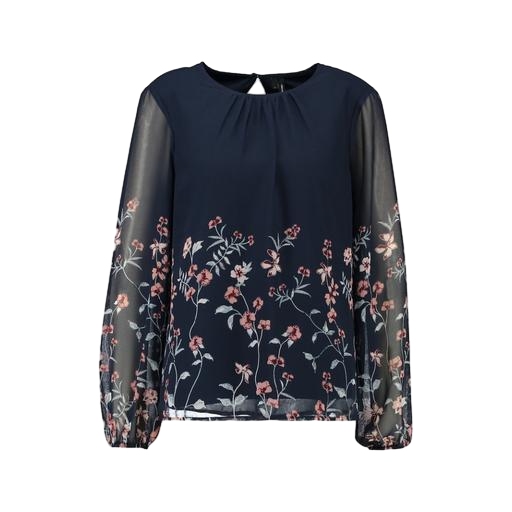
blue floral-printed blouse, blue dillon-fit floral blouse, longsleeved blouse, white background